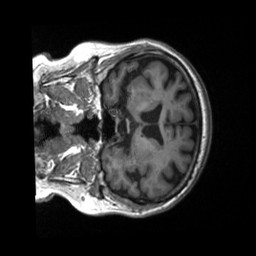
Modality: T1w
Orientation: coronal
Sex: male
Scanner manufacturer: siemens
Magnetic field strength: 3 T
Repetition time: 2.3 s
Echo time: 0.00226 s